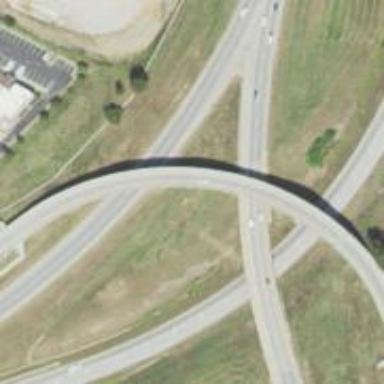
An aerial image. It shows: Primary link highway crossing bridge.